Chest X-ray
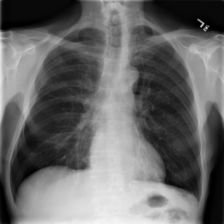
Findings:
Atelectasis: negative
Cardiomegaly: negative
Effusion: negative
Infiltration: positive
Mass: negative
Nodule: negative
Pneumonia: positive
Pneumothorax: negative
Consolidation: negative
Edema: negative
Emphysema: negative
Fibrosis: negative
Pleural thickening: negative
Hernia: negative